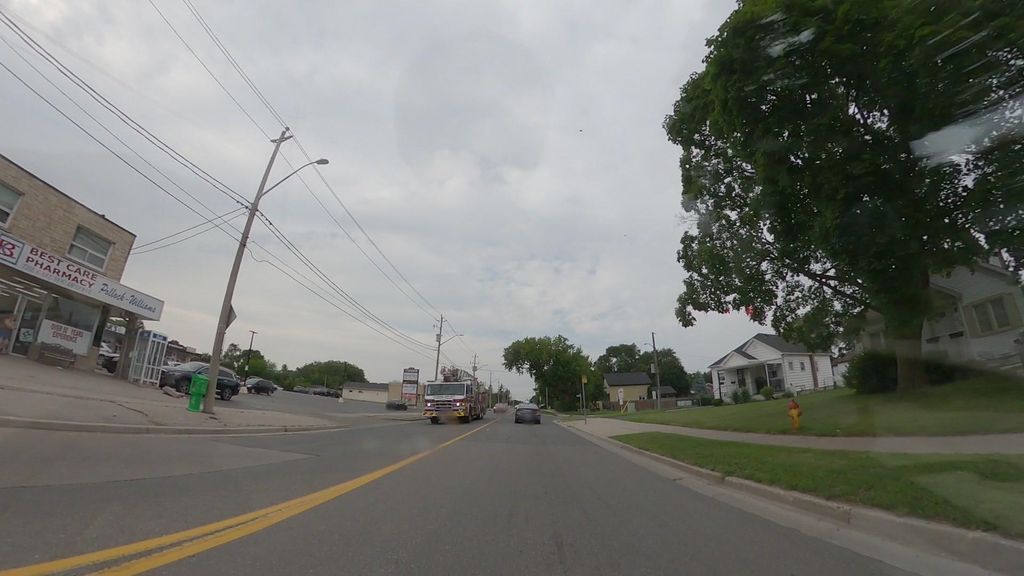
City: kitchener-waterloo